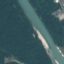
Land use / land cover: River